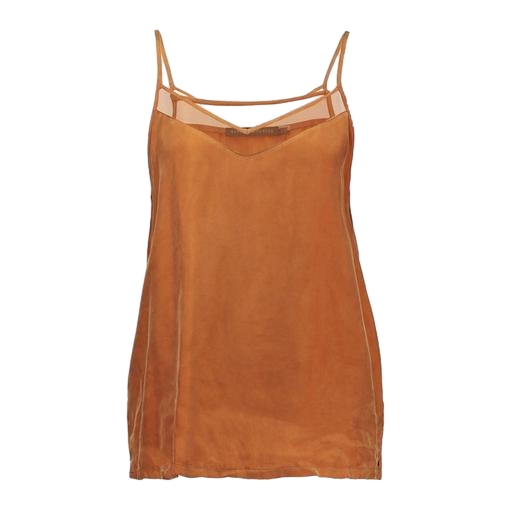
longline cami, brown cleo georgette tank, beige joan cami, white background